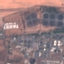
Label: Industrial